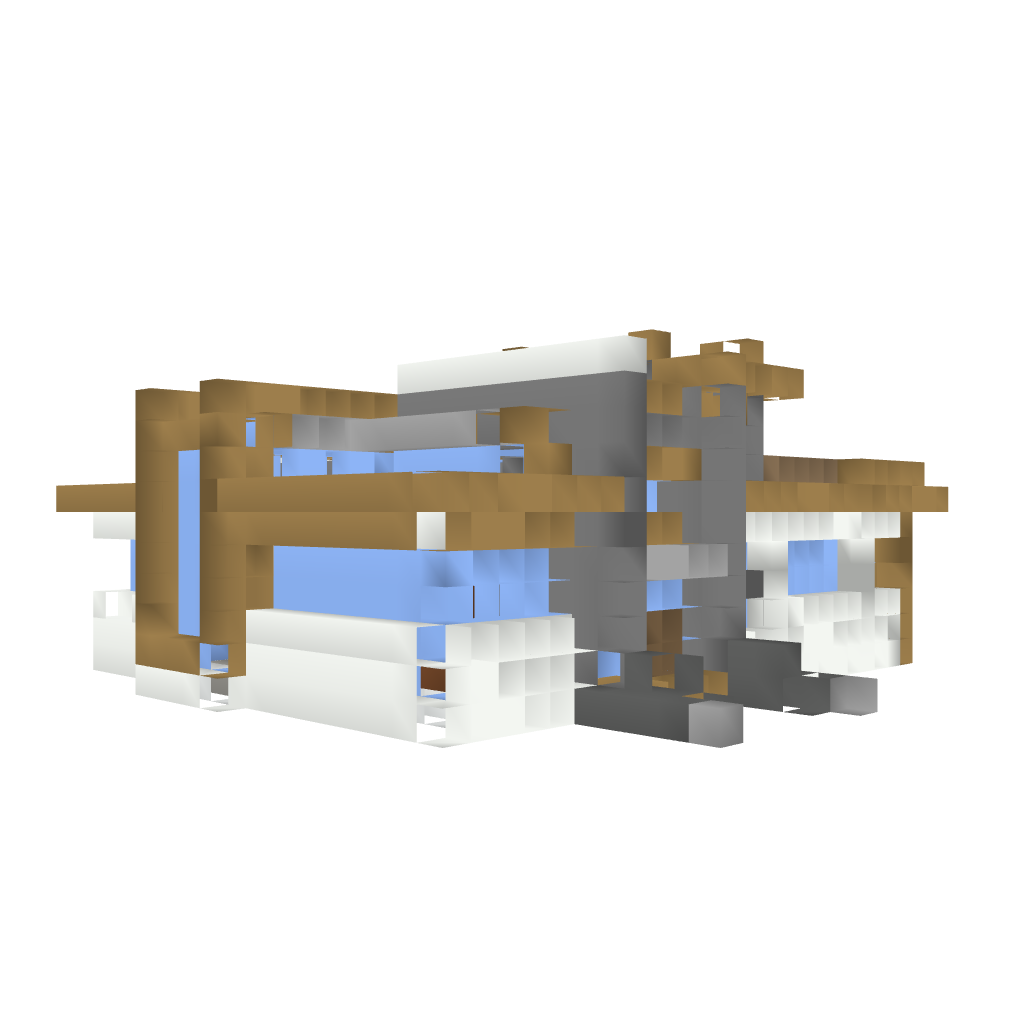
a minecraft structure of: modern home